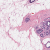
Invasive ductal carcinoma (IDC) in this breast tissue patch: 0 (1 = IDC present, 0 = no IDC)